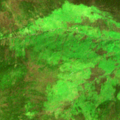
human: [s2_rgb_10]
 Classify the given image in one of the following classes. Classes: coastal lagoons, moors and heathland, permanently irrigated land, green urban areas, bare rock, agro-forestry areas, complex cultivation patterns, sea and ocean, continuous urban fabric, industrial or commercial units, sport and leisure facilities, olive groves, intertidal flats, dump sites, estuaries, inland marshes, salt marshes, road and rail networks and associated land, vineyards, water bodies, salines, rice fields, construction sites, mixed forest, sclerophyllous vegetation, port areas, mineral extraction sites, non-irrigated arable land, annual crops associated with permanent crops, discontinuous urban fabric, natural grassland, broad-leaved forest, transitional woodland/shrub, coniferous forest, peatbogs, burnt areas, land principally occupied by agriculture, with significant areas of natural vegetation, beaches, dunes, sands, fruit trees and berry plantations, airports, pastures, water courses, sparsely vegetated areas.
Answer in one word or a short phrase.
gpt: moors and heathland, peatbogs